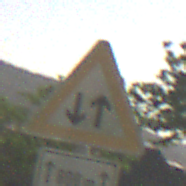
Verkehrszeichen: Gegenverkehr
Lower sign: LaengeEinerStrecke1
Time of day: Night
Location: Outdoor (Nature)
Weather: Clear
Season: NotSpecified
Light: Natural